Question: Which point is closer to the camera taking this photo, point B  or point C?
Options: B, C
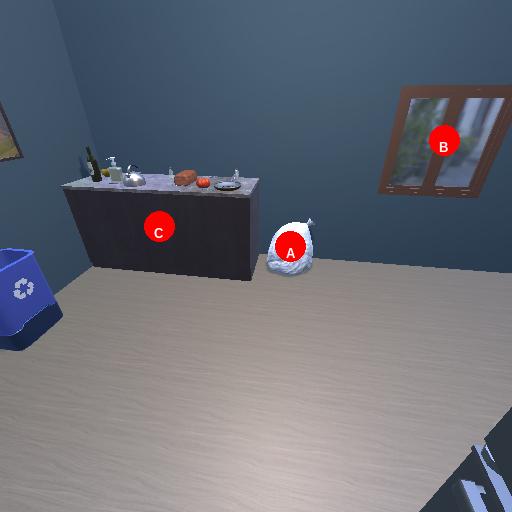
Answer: B